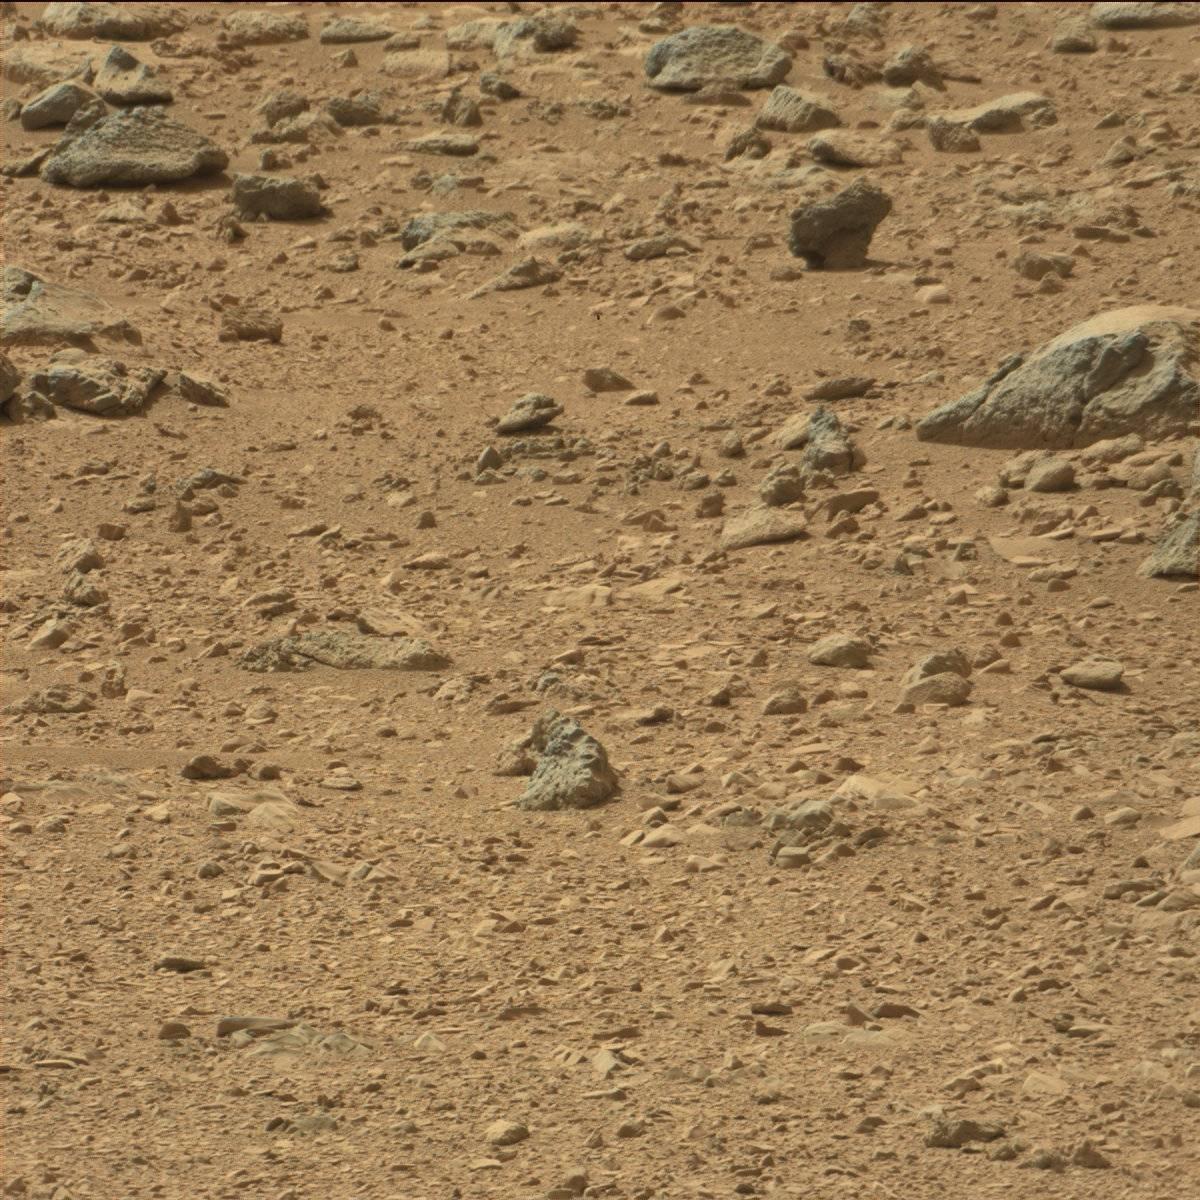
Terrain classes present: Bedrock, Rock, Sand / Soil